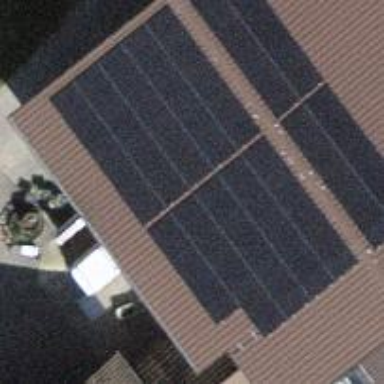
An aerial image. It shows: Solar power generator utilizing photovoltaic technology with solar photovoltaic panels.